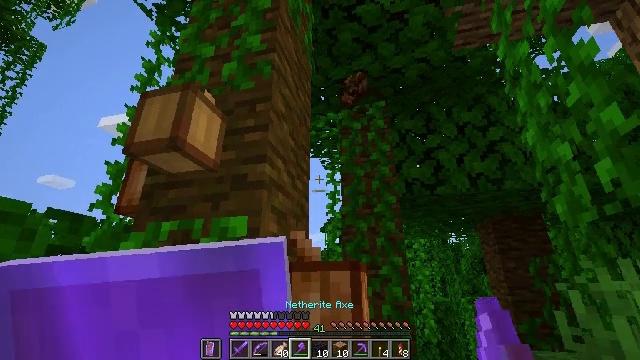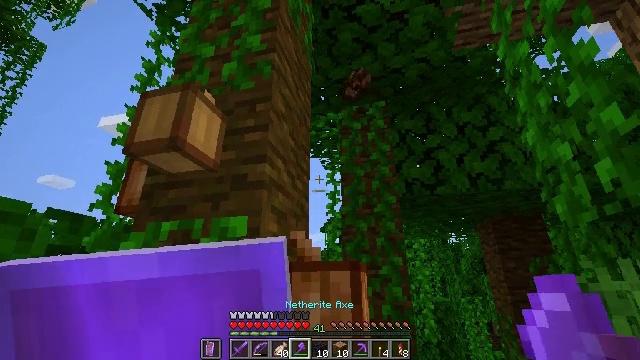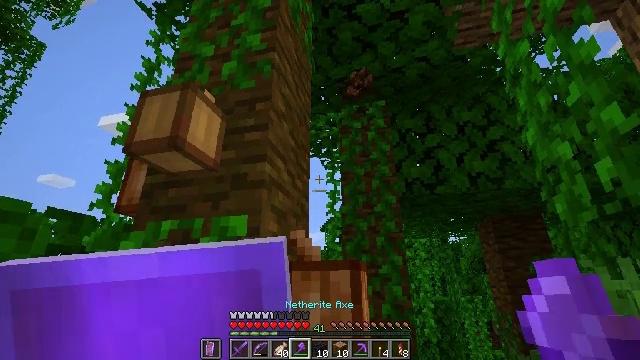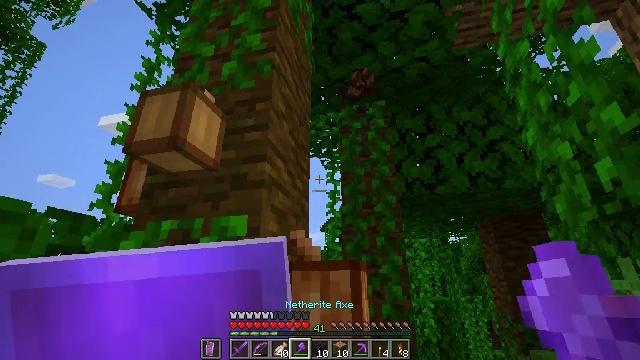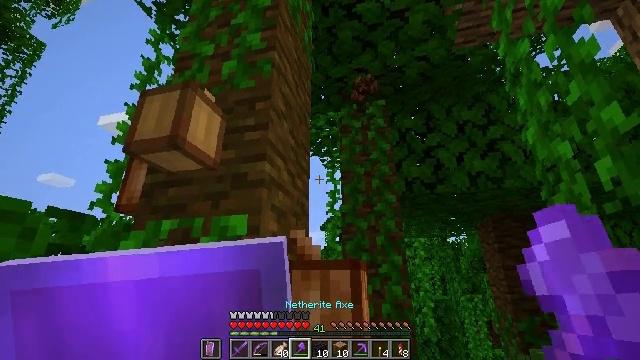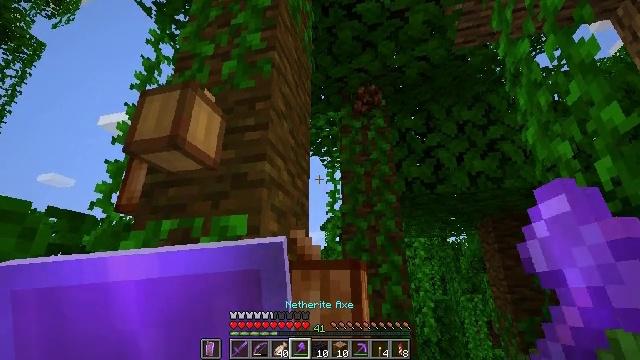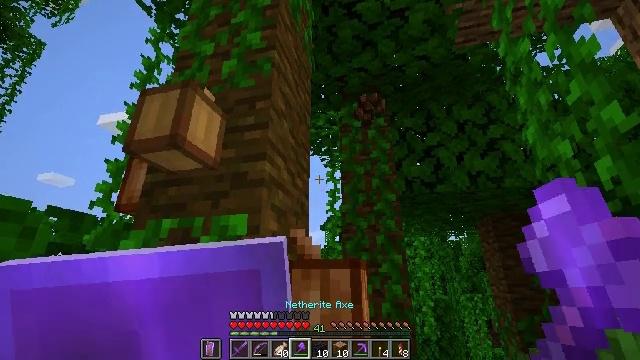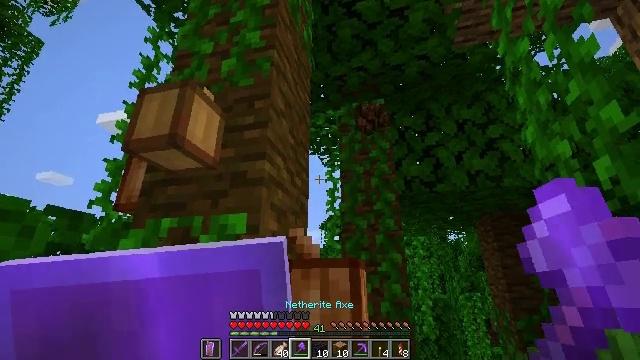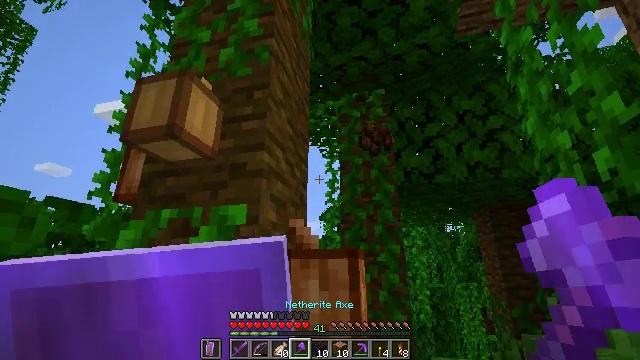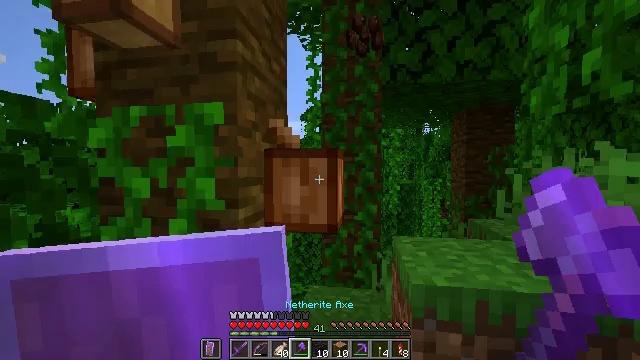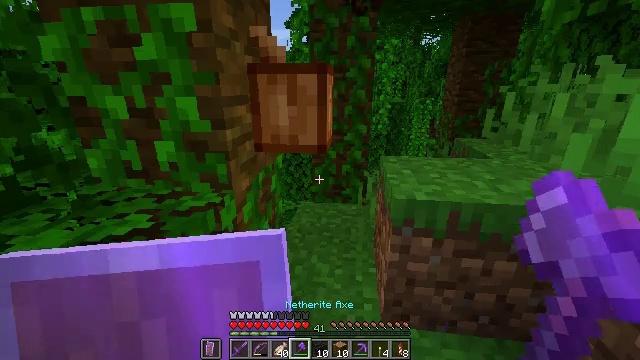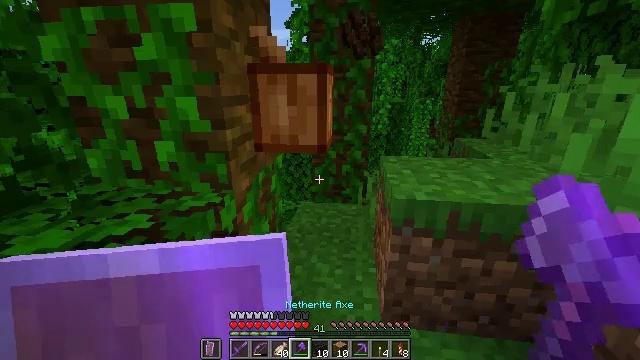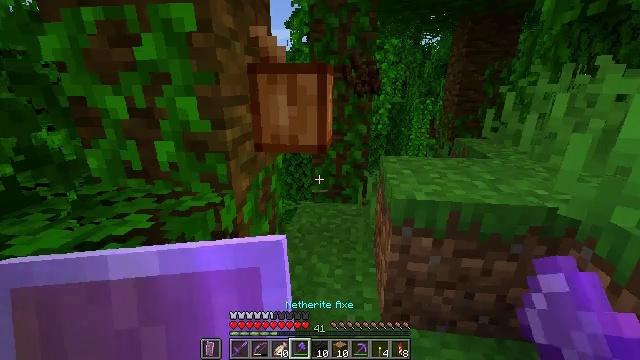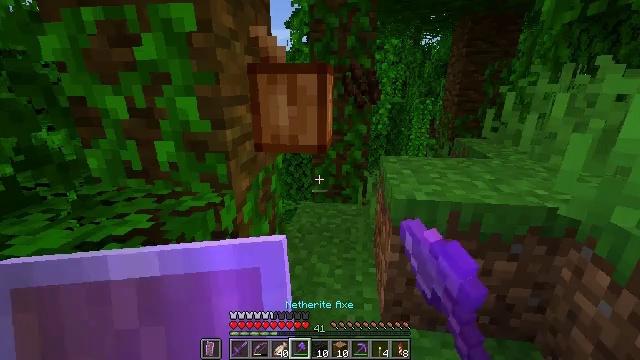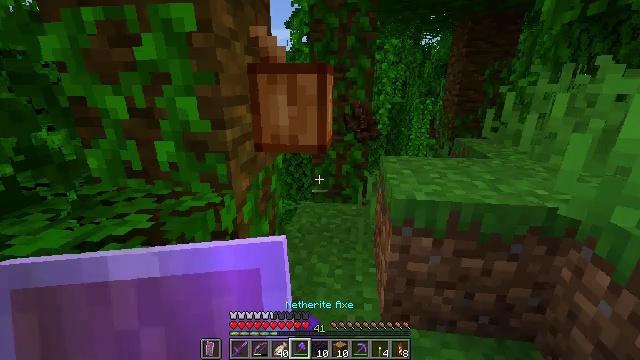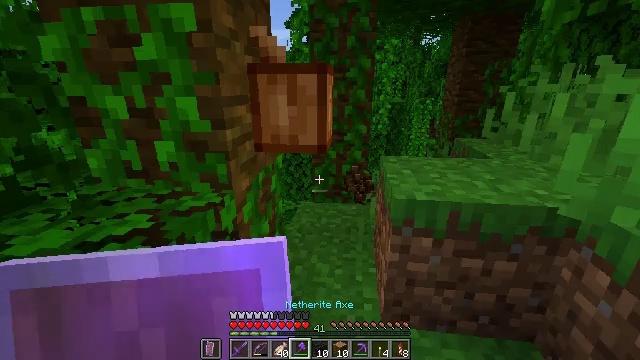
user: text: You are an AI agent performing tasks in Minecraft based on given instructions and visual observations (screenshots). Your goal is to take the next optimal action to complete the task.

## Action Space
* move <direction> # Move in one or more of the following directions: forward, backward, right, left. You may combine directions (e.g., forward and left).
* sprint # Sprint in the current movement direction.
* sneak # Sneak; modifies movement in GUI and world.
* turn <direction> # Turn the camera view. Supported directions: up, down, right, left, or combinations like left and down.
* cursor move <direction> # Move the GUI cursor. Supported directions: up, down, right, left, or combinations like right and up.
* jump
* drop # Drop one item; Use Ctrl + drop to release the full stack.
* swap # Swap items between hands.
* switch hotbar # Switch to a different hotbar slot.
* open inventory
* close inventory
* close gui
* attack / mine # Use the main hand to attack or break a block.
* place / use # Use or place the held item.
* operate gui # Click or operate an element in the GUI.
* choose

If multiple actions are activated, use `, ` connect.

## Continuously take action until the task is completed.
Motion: motion action
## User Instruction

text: Gather cocoa beans from the pod.
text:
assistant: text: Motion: attack / mine
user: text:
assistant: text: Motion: no_op
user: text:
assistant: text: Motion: no_op
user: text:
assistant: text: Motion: no_op
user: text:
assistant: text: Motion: no_op
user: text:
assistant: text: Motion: no_op
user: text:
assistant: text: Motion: no_op
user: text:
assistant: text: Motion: turn down
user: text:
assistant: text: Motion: turn right and down
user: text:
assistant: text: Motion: turn right and down
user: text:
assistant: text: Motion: no_op
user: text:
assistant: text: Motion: attack / mine
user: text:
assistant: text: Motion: attack / mine
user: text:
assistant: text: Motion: attack / mine
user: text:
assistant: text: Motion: attack / mine
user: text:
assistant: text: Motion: attack / mine
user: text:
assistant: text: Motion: turn left and up, attack / mine
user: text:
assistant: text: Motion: attack / mine
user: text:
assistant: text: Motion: turn left and up, attack / mine
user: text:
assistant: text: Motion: turn left and up
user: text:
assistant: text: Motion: turn up
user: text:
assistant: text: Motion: no_op
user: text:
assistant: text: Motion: attack / mine
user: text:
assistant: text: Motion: move forward, attack / mine
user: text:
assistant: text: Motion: move forward, attack / mine
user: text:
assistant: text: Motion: move forward, attack / mine
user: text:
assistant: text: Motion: move forward, attack / mine
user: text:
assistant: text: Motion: move forward, attack / mine
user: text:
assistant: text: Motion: move forward, attack / mine
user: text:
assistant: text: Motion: move forward, attack / mine